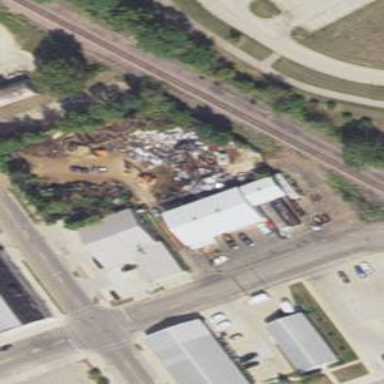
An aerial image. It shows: Scrap yard situated in industrial area.